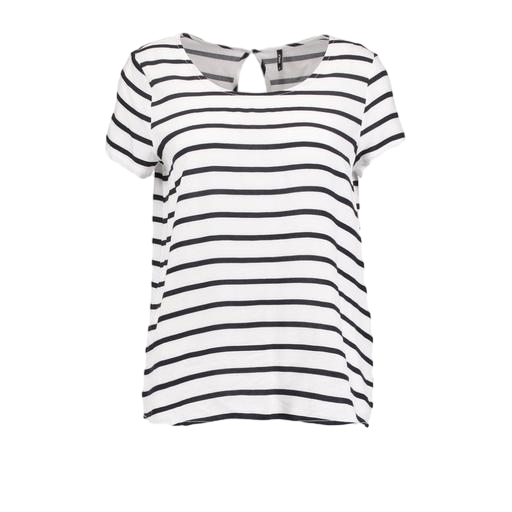
short-sleeve top only macy, black plus size printed t-shirt only macy, blue plus size printed t-shirt only macy, white background